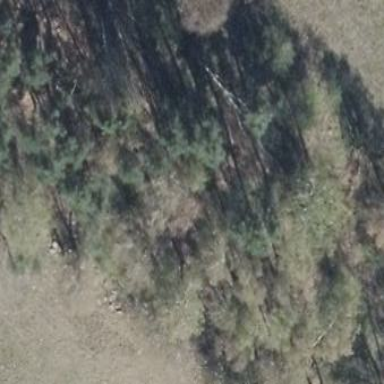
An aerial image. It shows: Forest with deciduous trees. The trees have needle-leaved foliage.